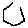
Label: hexagon